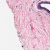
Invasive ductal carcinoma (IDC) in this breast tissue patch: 0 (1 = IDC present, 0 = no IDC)